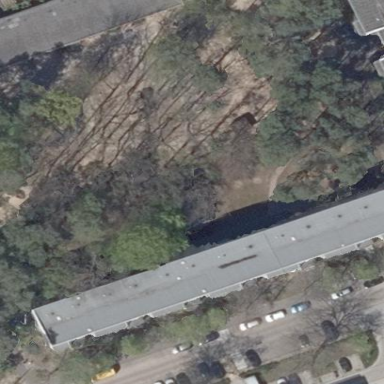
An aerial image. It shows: Apartment building with flat roof.